Field crop: maize
Growth stage: 2
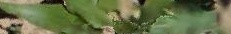
Species: maize